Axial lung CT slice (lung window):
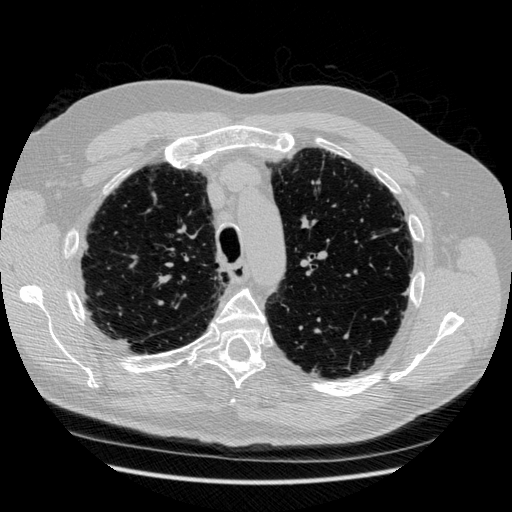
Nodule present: no